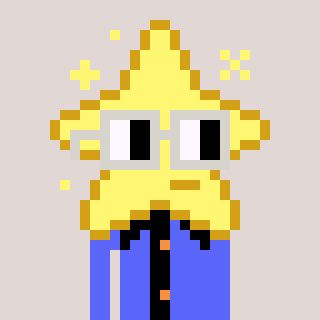
a pixel art character with square light gray glasses, a star-shaped head and a purple-colored body on a warm background